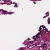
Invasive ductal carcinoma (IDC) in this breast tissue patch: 0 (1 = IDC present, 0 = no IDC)